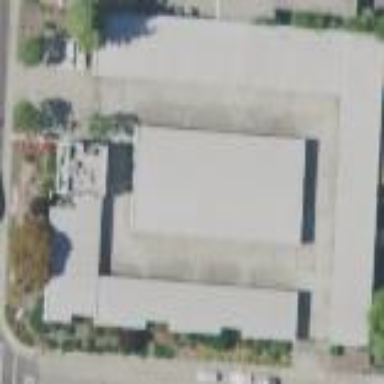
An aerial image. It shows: Storage facility.